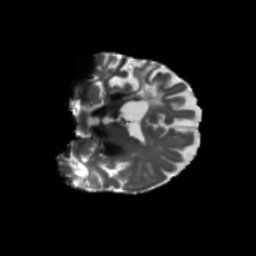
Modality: T2w
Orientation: coronal
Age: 69
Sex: female
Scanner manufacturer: siemens
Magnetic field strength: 3 T
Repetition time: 5.47 s
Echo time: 0.0854 s